Field crop: tomato
Growth stage: 1
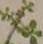
Species: portulaca